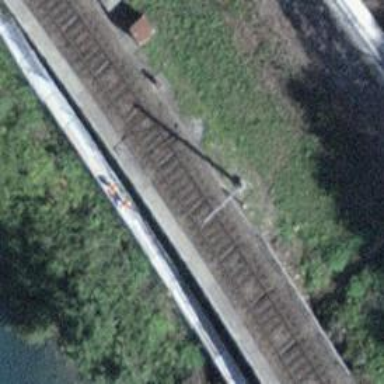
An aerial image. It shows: Bridge with two electrified railway tracks. The electrification is done through contact line.